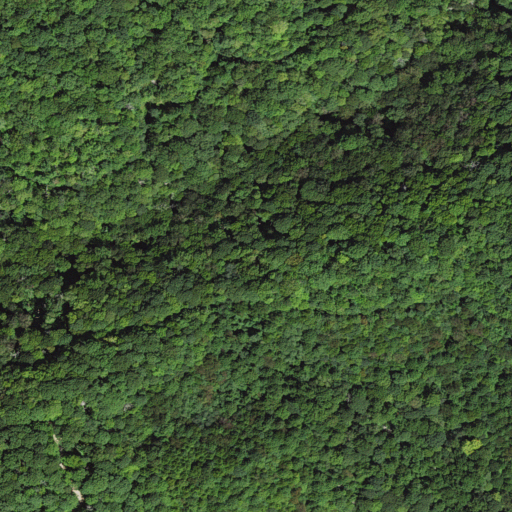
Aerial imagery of gap in North Carolina named Penland Gap containing deciduous forest, open development, and mixed forest